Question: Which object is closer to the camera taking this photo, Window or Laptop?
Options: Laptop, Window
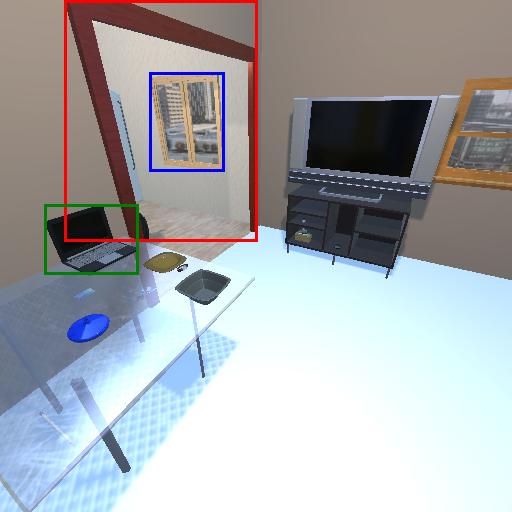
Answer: Laptop